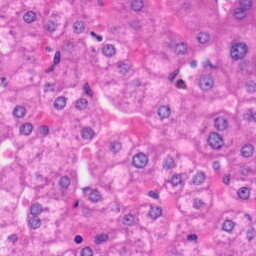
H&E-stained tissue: Liver